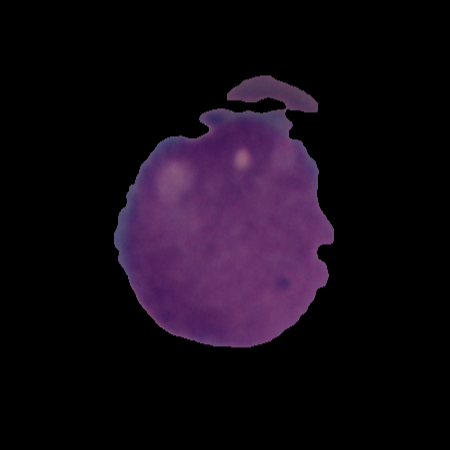
Label: cancer